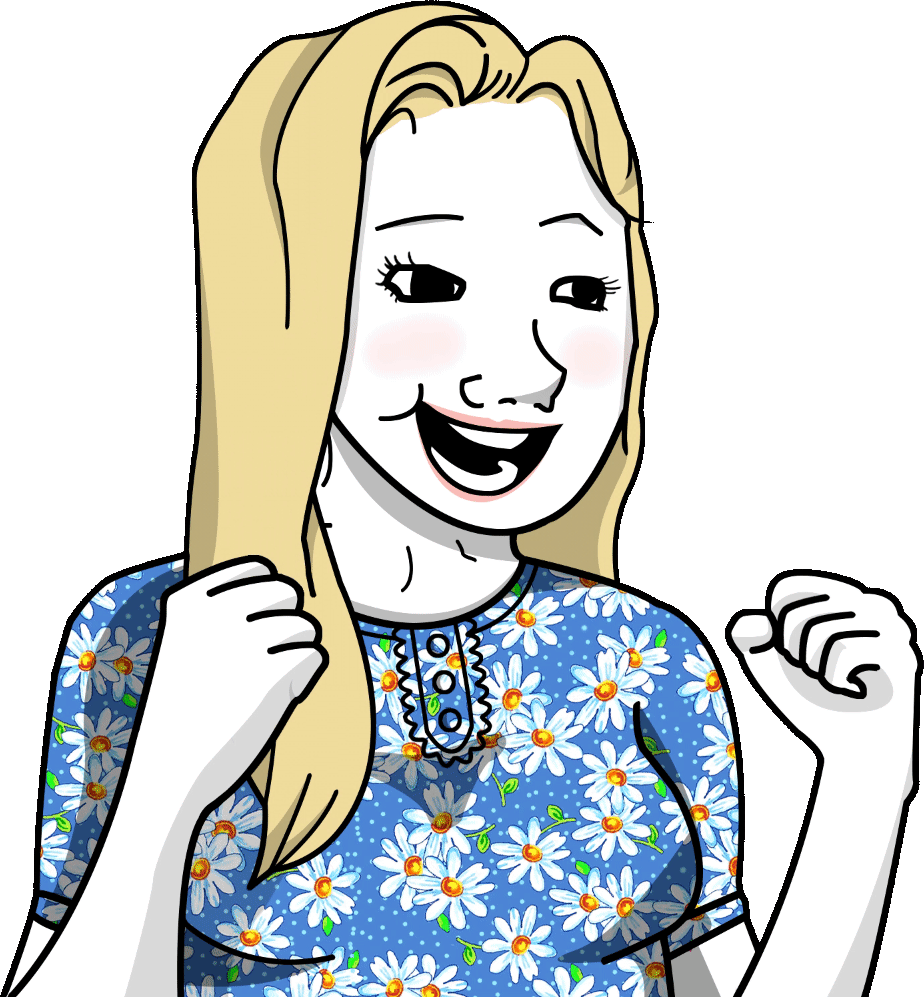
Label: 5_Trad_Wife